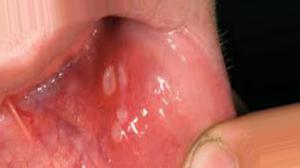
Condition: Mouth Ulcer